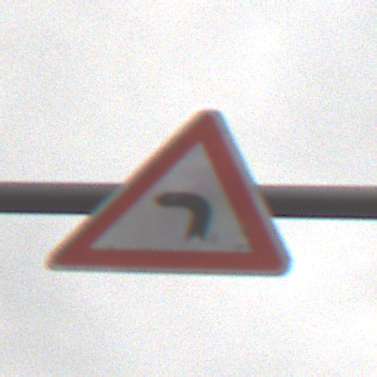
Verkehrszeichen: KurveLinks
Umgebung: Outdoor, Nature
Tageszeit: MorningAfternoon
Wetter: Overcast
Licht: Natural
Jahreszeit: NotSpecified
Kontrast: LowContrast